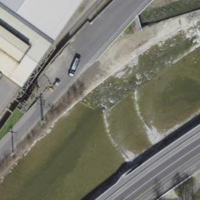
EUNIS habitat code: 57
Species observed at this site:
Fagus sylvatica